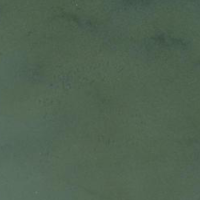
EUNIS habitat code: 14
Species observed at this site:
Bucephala clangula